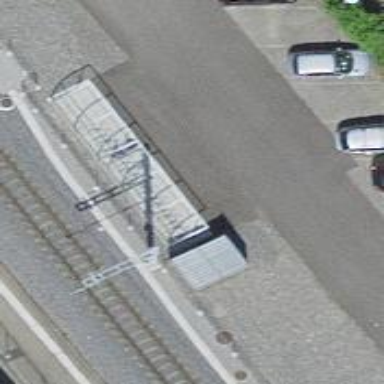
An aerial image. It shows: Bicycle parking area with stands available.